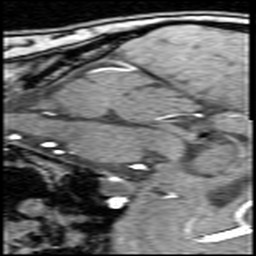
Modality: angio
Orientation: sagittal
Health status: ill
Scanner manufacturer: siemens
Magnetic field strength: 3 T
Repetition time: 0.022 s
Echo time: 0.00386 s